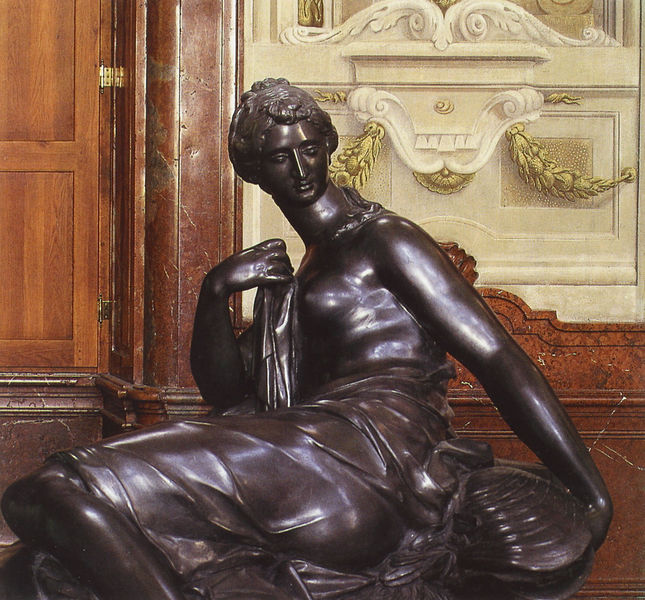
Titel: Mehlmarktsbrunnen
Künstler: Georg Raphael Donner
Institution: Wien, Österreichische Galerie
Schlagwörter: nackt, braun, brust, busen, frau, haar, blick, tuch, arm, figur, gewand, haare, locken, skulptur, statue, bein, kissen, metall, bronze, griechisch, tunica, rückwärts